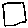
Label: square